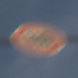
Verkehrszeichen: Geschwindigkeit110
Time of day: SunriseSunset
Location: Outdoor (Nature)
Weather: PartlyCloudy
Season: NotSpecified
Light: Natural